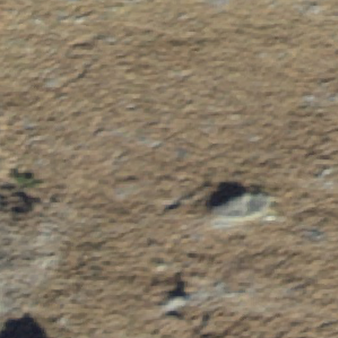
Label: other